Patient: sex M, age 70
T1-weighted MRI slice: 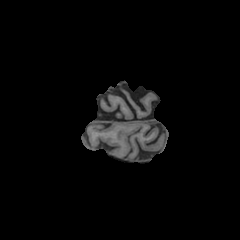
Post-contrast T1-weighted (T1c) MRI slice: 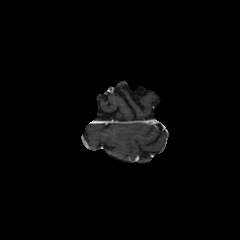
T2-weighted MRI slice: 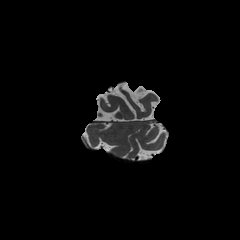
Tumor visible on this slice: no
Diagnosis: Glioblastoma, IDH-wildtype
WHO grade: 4